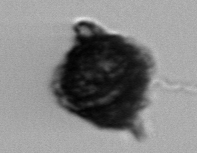
Label: Gonyaulax